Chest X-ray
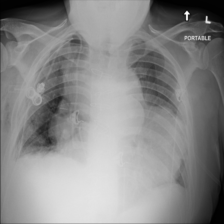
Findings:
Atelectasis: negative
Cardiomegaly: negative
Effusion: negative
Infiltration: negative
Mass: negative
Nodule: negative
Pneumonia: negative
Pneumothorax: negative
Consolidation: negative
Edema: negative
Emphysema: positive
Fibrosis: negative
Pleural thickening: negative
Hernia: negative